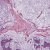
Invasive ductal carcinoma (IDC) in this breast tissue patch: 1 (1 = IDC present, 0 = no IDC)